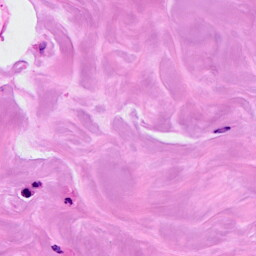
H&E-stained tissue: Breast